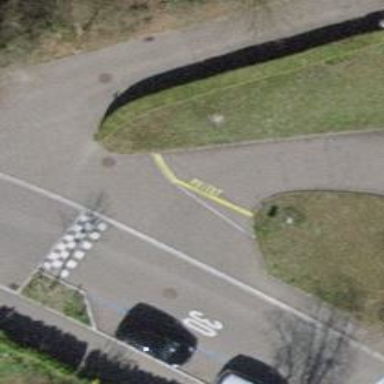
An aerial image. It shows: Unmarked crossing with traffic calming table on the road.